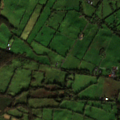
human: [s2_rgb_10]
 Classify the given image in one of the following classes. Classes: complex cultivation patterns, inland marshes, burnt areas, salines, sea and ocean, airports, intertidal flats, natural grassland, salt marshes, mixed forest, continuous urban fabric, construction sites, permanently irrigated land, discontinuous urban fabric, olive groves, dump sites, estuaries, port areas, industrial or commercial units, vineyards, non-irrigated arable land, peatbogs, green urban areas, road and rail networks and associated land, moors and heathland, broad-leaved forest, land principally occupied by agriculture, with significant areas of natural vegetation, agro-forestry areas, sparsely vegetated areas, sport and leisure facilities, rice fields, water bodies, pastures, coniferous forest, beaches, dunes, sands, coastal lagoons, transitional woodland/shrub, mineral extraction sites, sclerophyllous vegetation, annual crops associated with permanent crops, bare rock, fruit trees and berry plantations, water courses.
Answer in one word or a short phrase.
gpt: pastures, broad-leaved forest